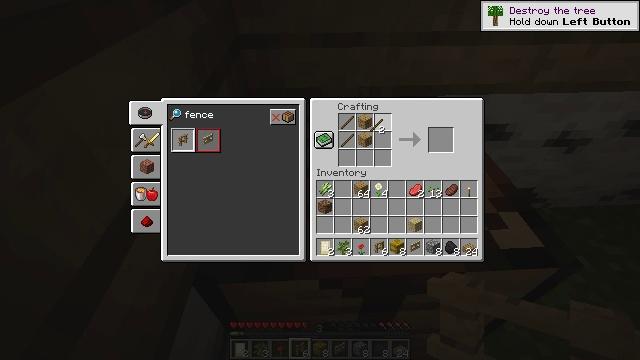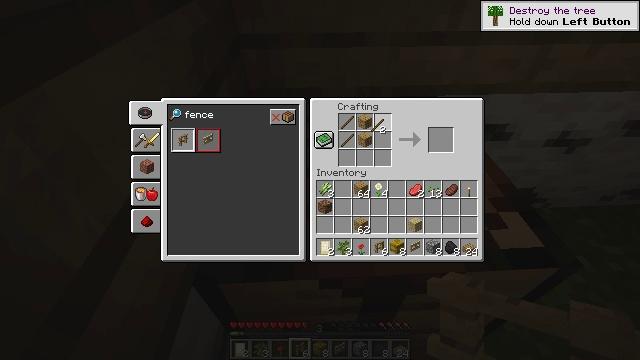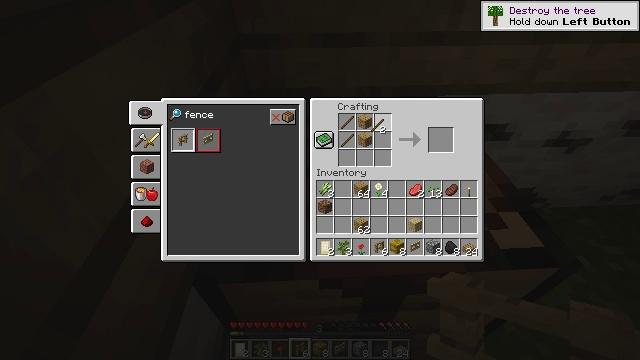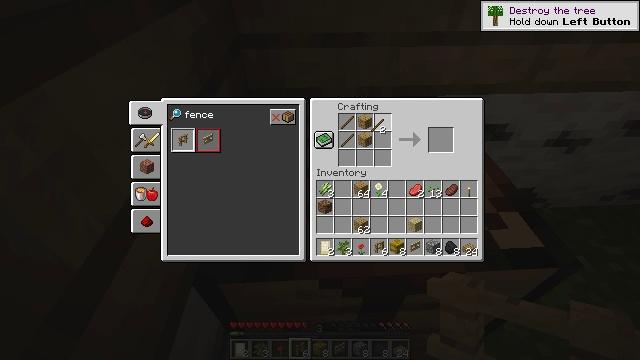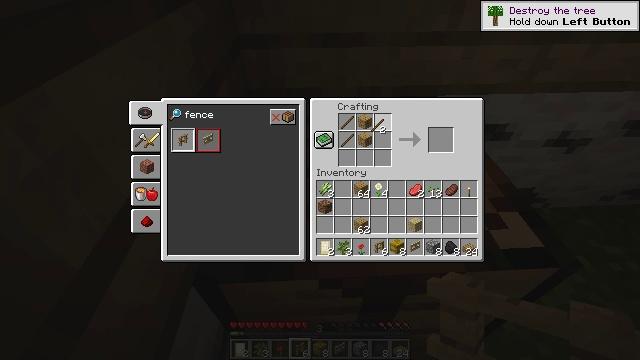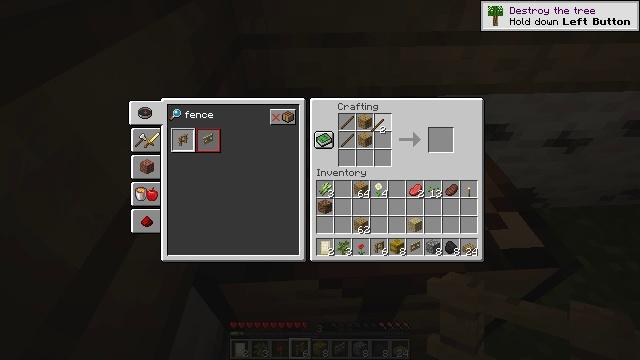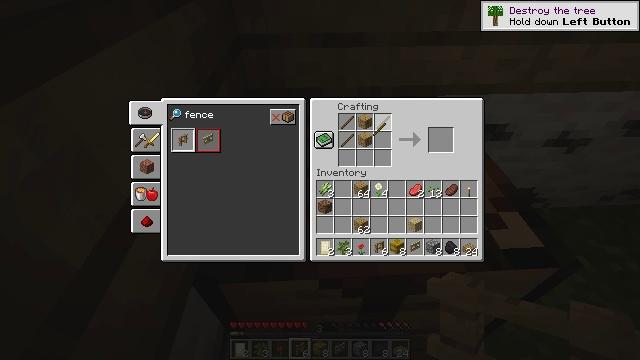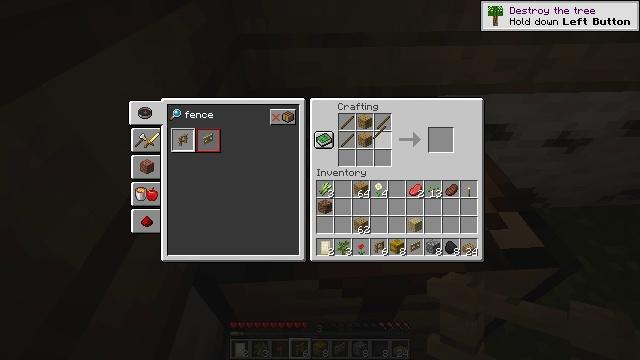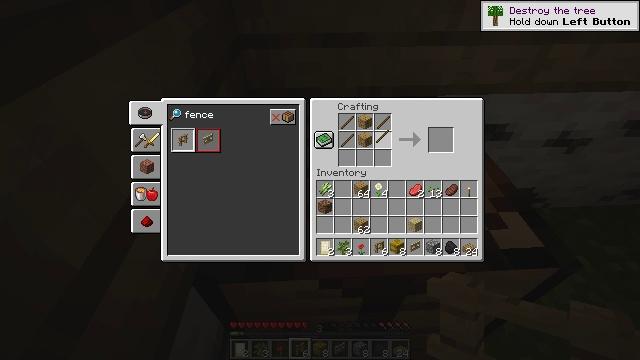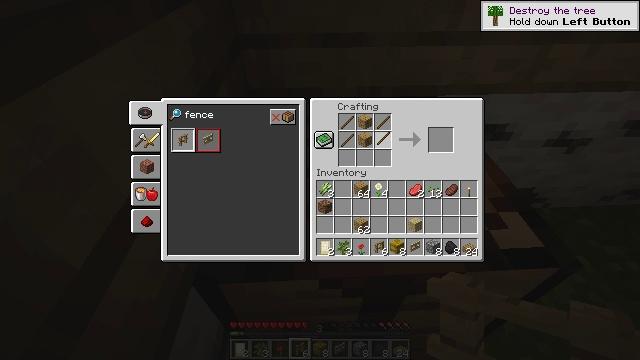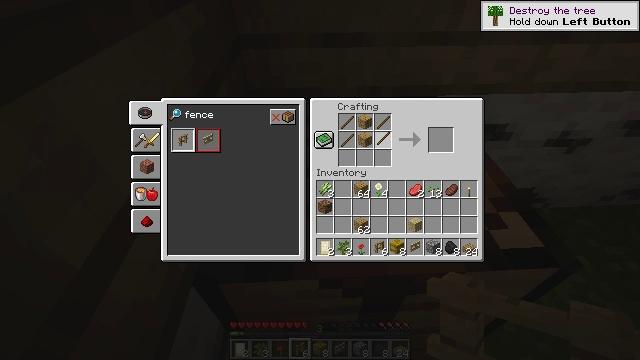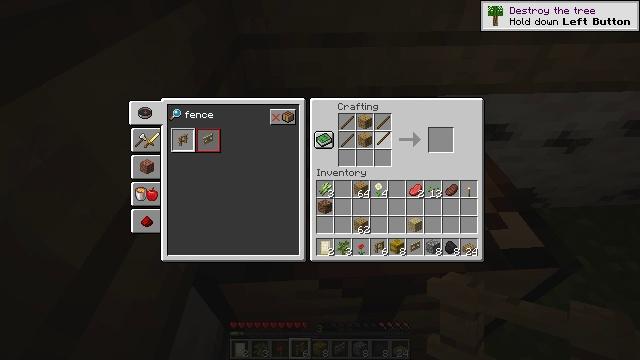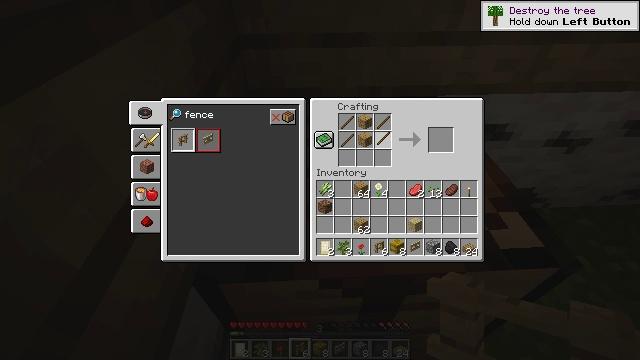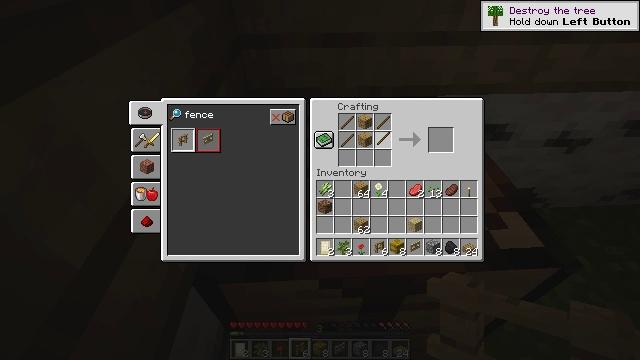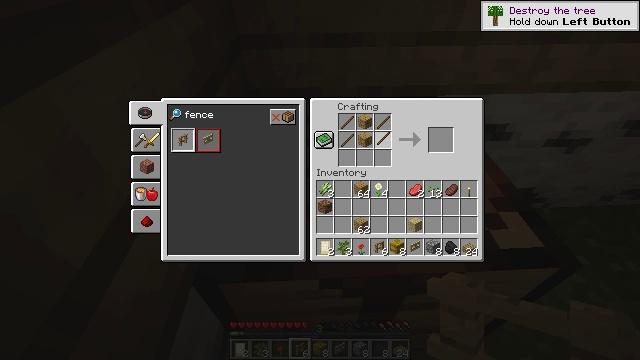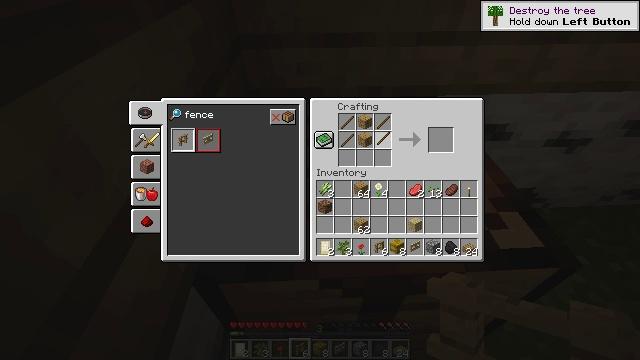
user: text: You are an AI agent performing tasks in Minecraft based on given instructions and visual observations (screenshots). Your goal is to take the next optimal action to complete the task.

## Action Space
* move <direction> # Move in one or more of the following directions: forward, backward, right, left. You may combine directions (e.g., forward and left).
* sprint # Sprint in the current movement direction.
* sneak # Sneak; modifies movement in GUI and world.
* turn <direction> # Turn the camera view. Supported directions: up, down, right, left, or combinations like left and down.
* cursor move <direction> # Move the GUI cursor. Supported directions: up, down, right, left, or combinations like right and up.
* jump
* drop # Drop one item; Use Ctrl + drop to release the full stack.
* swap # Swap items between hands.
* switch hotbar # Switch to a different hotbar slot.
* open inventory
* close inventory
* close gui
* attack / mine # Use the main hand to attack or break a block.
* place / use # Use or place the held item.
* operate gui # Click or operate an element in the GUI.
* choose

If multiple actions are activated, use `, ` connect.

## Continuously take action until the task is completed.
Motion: motion action
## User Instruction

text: Prepare an oak fence gate with oak planks and sticks.
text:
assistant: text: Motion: no_op
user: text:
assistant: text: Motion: no_op
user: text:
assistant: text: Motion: choose
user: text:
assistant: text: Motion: choose
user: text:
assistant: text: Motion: choose
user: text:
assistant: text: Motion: no_op
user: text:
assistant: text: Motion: no_op
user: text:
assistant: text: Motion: no_op
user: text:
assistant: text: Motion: no_op
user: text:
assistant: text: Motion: no_op
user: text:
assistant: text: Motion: no_op
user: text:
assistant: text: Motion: no_op
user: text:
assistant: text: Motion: choose
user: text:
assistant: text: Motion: choose
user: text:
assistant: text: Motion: choose
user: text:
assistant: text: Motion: no_op
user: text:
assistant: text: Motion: no_op
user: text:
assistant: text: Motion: cursor move down
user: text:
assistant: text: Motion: cursor move down
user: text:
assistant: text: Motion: no_op
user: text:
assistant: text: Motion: no_op
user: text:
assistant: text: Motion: no_op
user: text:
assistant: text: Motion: no_op
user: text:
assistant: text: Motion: no_op
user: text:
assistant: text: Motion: no_op
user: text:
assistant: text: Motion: no_op
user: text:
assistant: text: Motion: no_op
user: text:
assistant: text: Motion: no_op
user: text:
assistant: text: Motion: no_op
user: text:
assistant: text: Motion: no_op